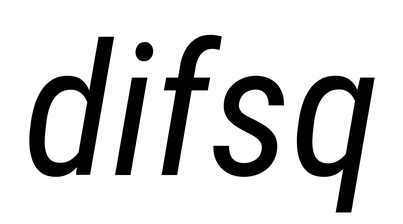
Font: Roboto-Italic_Condensed_Italic